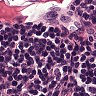
Metastatic tissue present: no